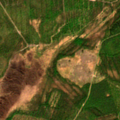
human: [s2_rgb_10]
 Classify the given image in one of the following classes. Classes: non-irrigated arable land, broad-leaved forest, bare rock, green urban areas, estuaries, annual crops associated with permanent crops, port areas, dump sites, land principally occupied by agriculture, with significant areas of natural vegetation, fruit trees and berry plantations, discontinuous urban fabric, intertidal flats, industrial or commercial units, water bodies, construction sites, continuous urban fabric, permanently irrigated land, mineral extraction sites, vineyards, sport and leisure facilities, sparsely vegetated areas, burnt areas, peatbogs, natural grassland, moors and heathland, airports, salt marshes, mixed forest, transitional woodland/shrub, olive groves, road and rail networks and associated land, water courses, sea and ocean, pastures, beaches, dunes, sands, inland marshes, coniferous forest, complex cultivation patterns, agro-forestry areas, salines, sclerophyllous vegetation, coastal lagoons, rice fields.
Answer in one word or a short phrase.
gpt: mixed forest, transitional woodland/shrub, peatbogs